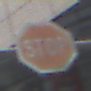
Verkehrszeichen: Stop
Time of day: Midday
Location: Outdoor (Urban)
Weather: Overcast
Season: NotSpecified
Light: Natural